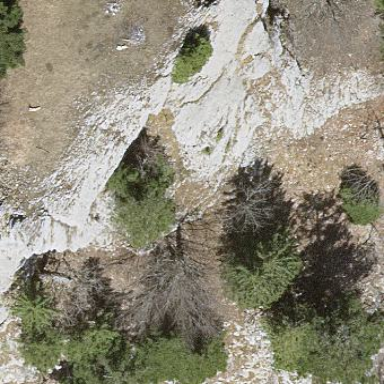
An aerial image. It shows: Landscape dominated by bare rock.